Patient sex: M
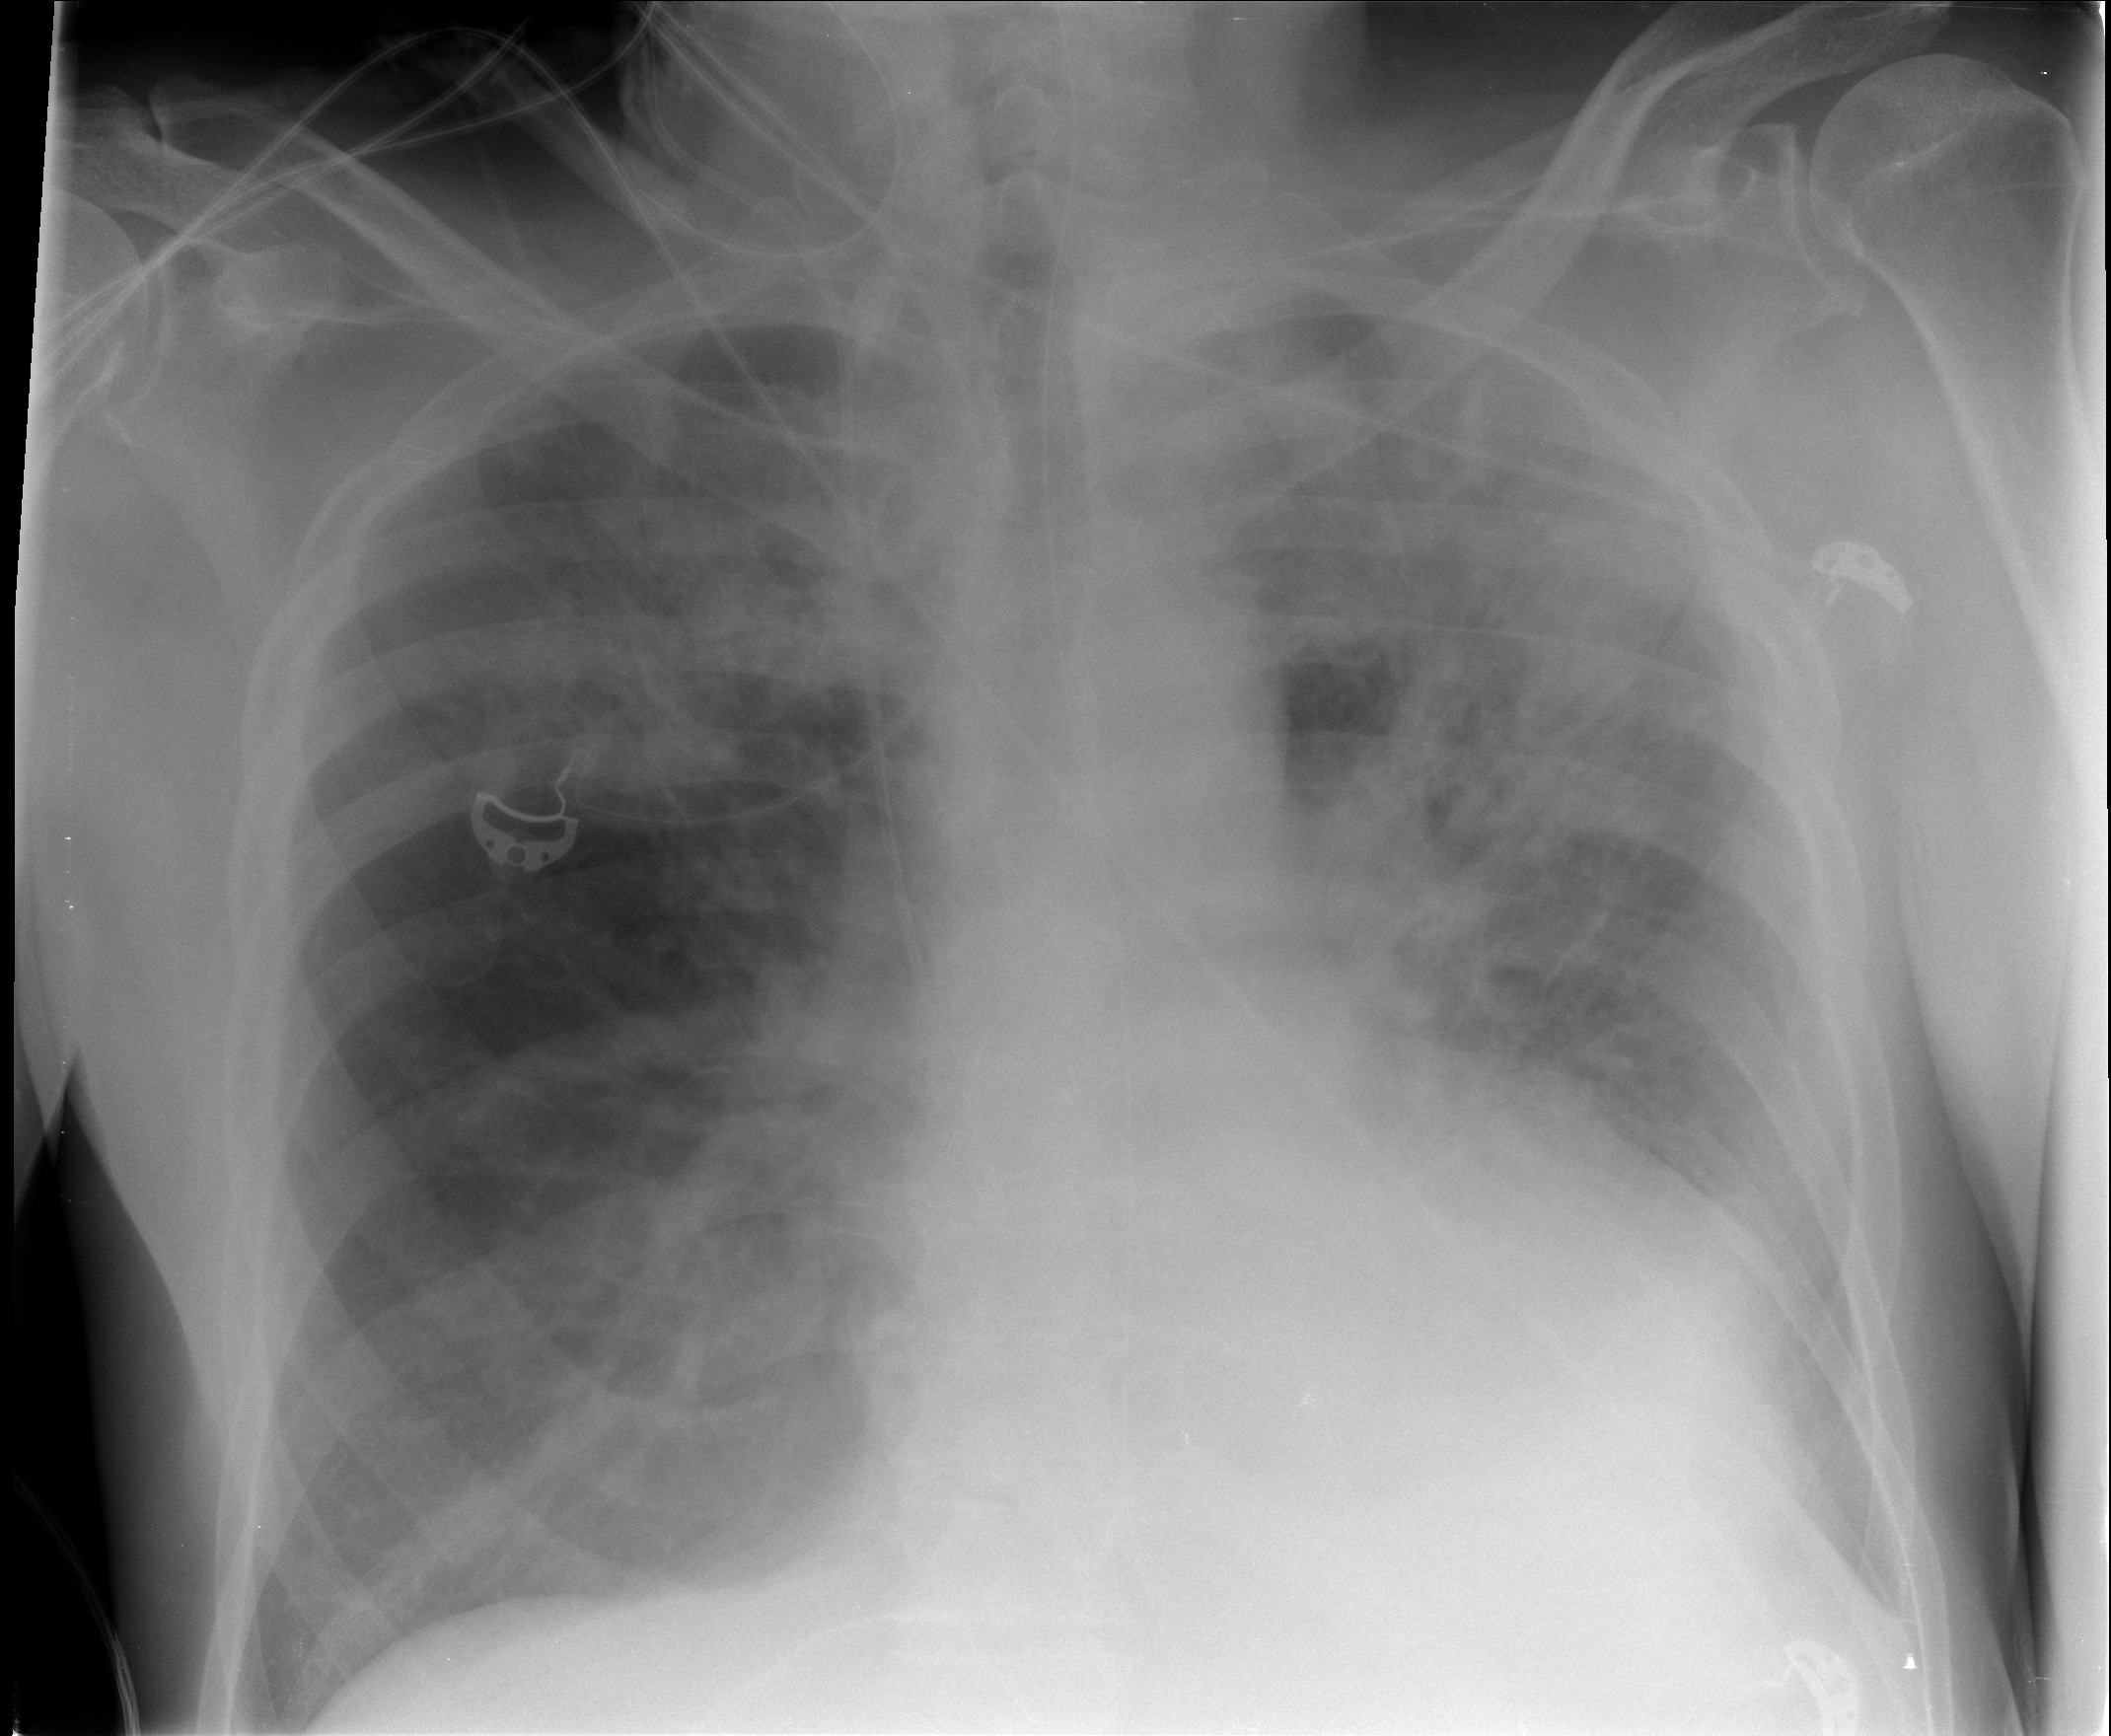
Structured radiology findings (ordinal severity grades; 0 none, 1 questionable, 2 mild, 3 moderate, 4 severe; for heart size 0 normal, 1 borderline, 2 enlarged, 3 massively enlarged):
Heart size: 2
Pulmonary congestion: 4
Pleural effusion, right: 2
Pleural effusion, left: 2
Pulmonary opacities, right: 4
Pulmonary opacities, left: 4
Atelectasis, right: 4
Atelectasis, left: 4